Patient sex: M
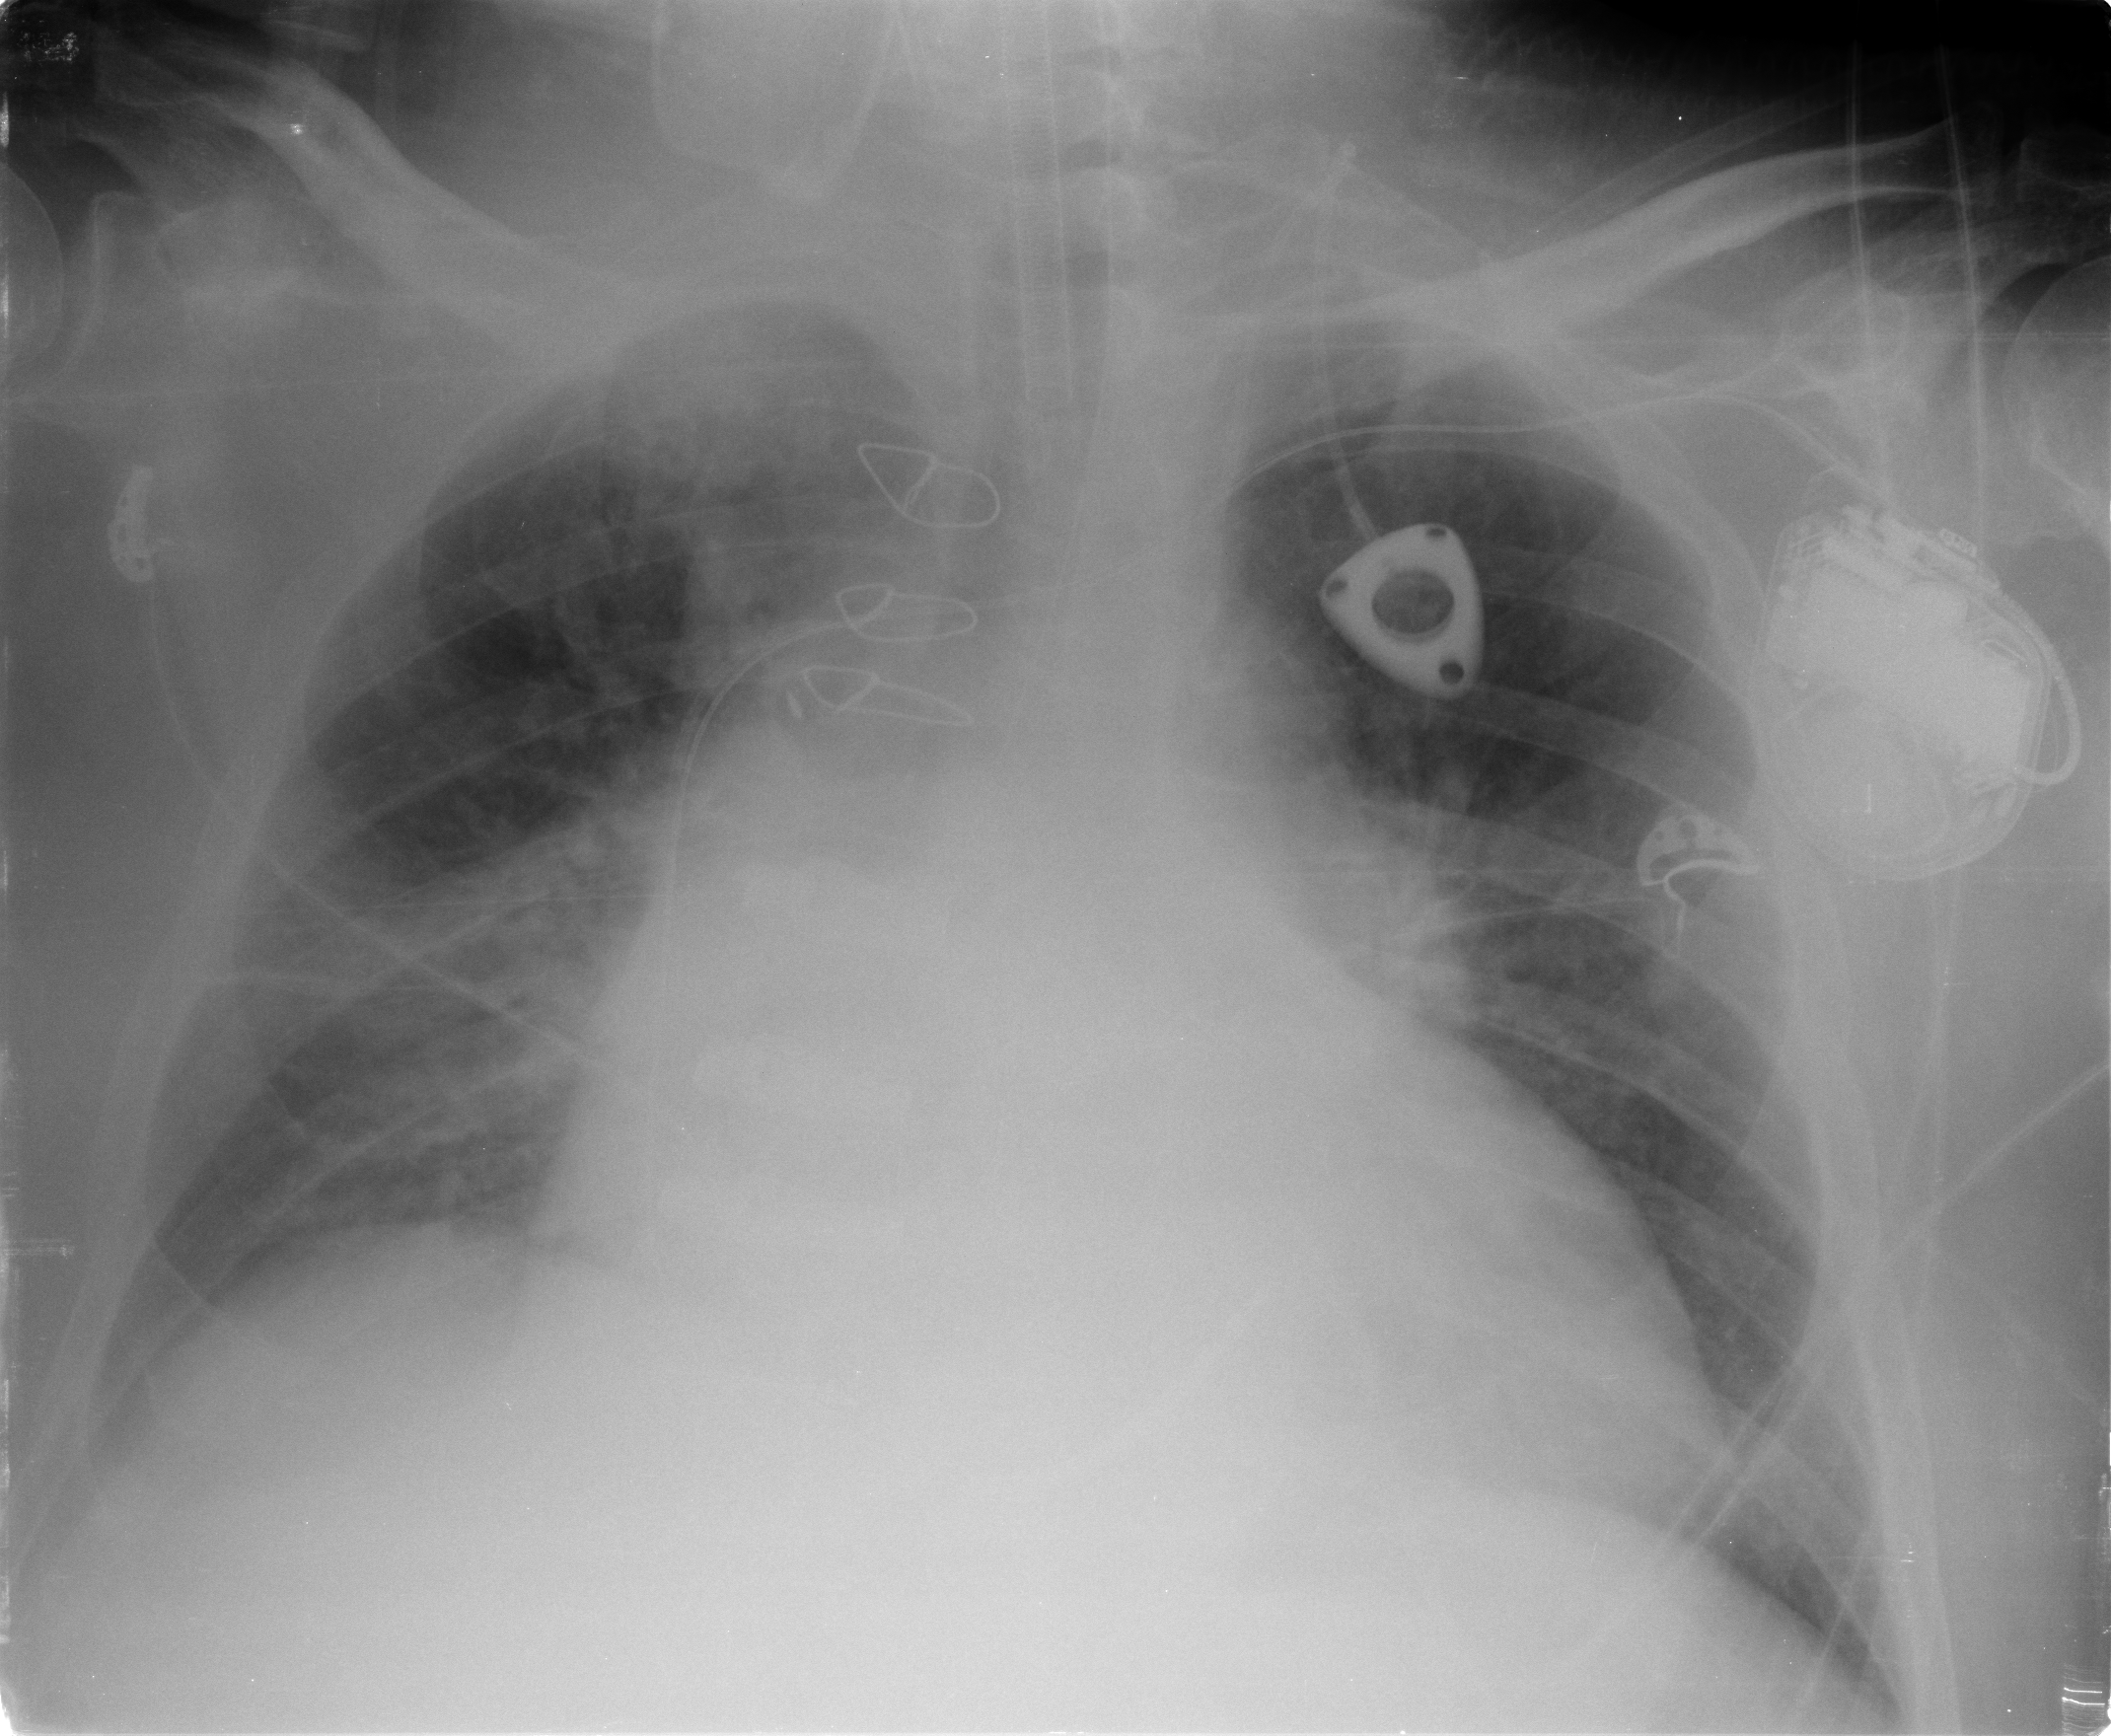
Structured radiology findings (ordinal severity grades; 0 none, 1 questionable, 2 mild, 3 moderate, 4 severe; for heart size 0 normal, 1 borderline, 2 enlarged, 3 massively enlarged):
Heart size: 3
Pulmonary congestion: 2
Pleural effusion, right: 0
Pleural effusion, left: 0
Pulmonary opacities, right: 2
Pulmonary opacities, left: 2
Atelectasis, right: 2
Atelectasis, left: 0